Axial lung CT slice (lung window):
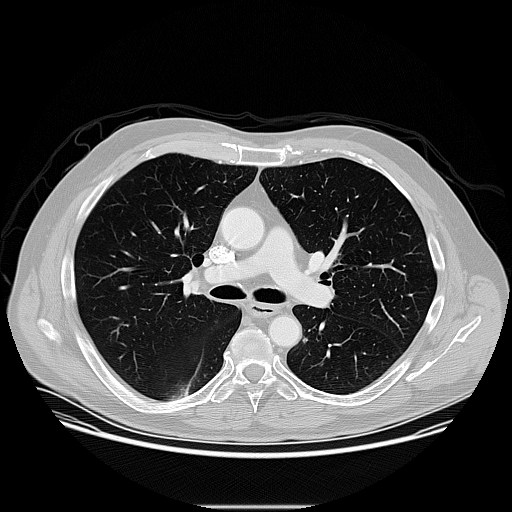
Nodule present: no